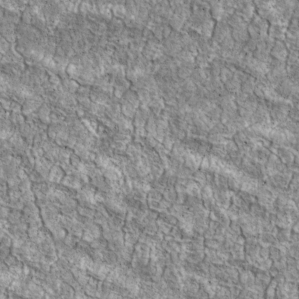
Label: non_frost